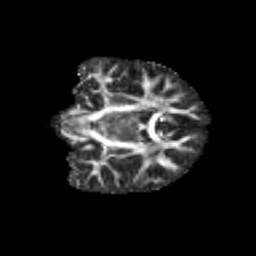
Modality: FA
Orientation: coronal
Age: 11
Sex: female
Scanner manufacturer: siemens
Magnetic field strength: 3 T
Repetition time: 3.8 s
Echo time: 0.07 s